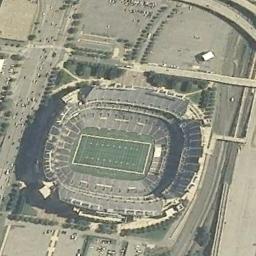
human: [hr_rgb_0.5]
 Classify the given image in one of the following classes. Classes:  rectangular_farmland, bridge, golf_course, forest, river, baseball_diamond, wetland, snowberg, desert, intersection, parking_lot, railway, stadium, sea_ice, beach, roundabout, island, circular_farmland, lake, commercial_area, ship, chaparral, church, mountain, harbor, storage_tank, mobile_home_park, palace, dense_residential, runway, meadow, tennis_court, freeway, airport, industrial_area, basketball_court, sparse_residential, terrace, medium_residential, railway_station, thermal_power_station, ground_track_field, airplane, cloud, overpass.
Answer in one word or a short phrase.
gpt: stadium